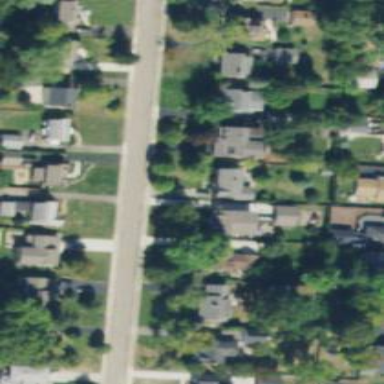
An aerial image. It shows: Residential driveway used as service road.